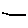
Label: line